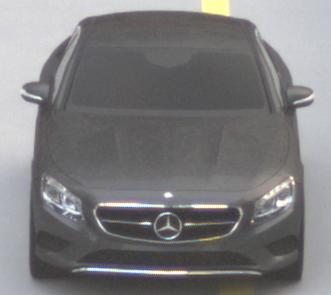
Make: Mercedes-Benz
Model: S 400 Coupé
Detailed model: S-Class (217) Coupé
Model produced from: 2015/10
Model produced until: 2017/09
Doors: 2
Color: gray
Road condition: dry road
Daytime: morning or afternoon
Contrast: low contrast